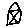
Label: house